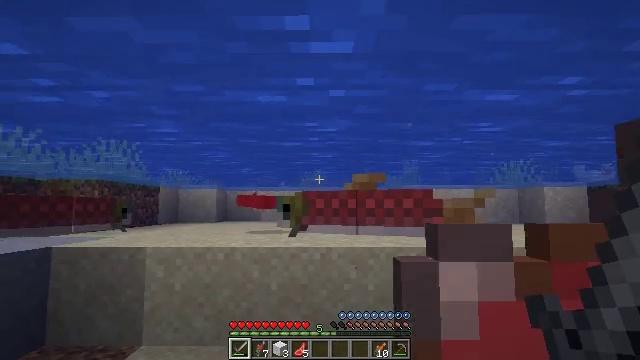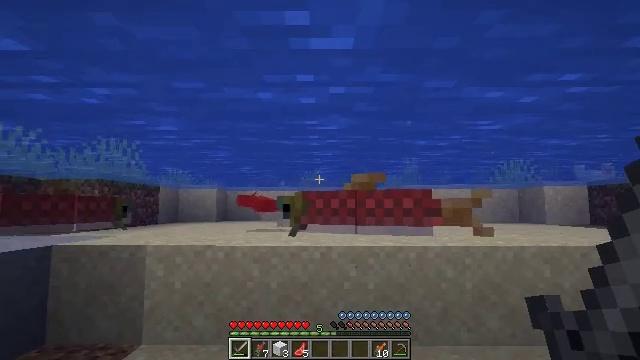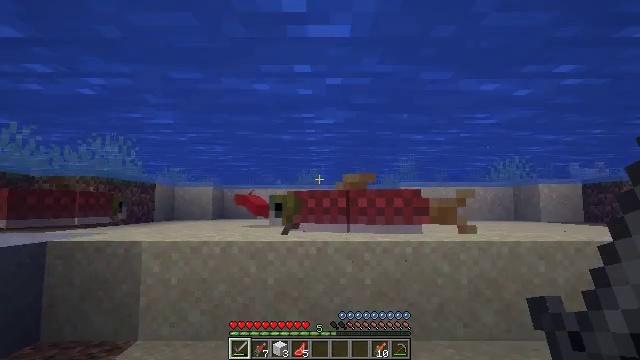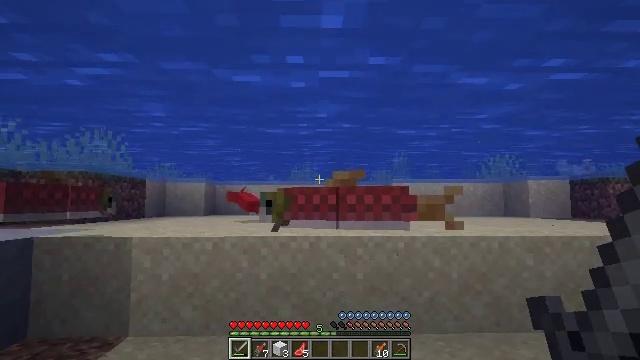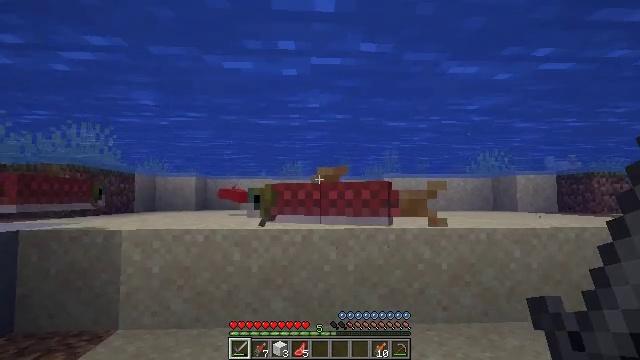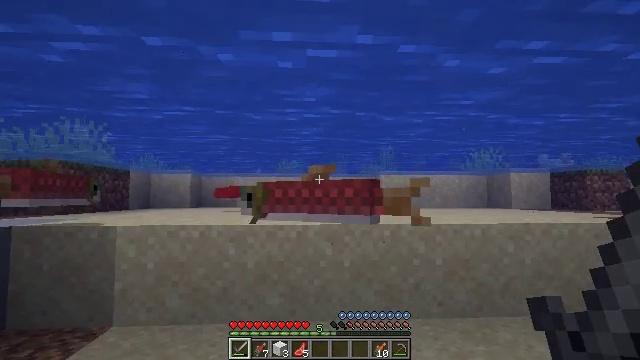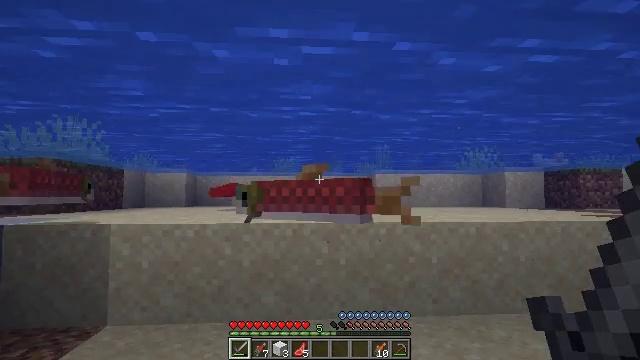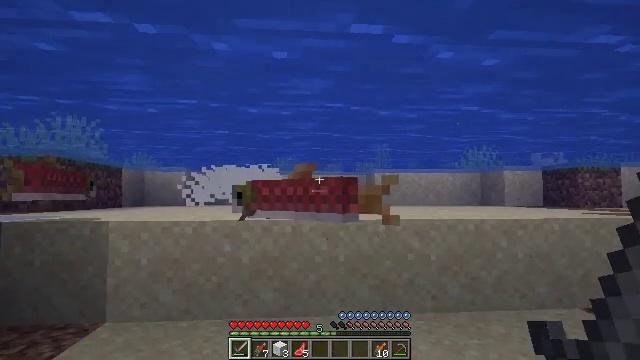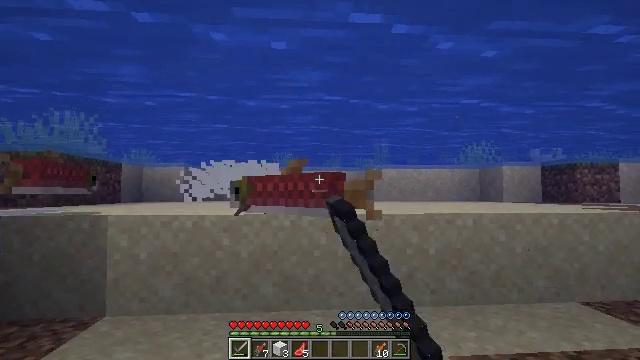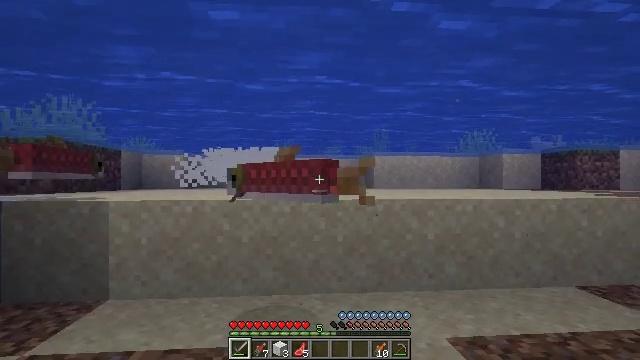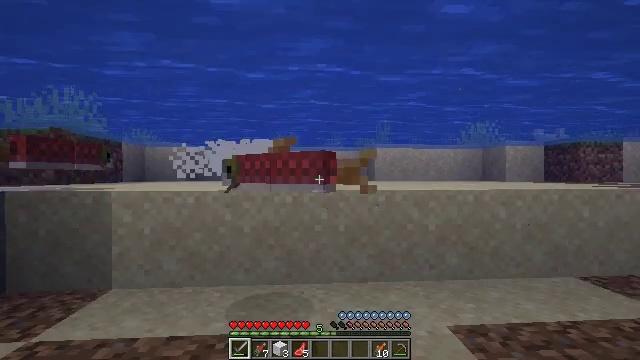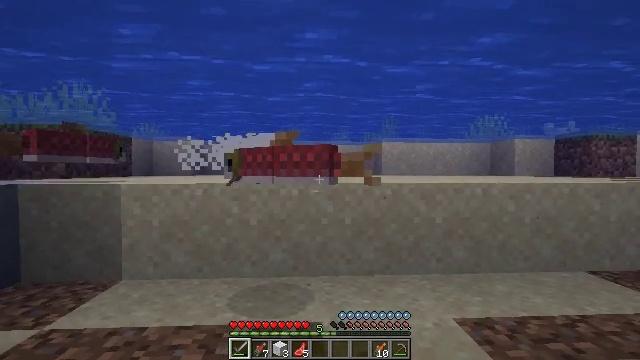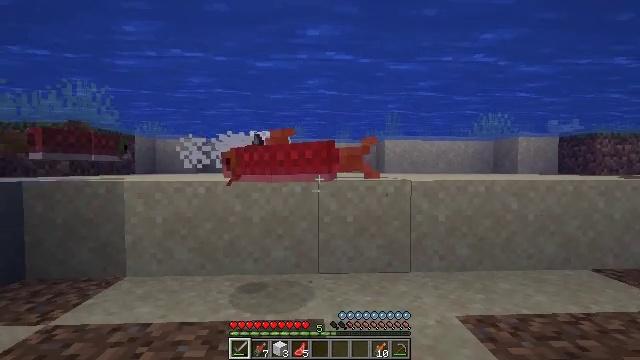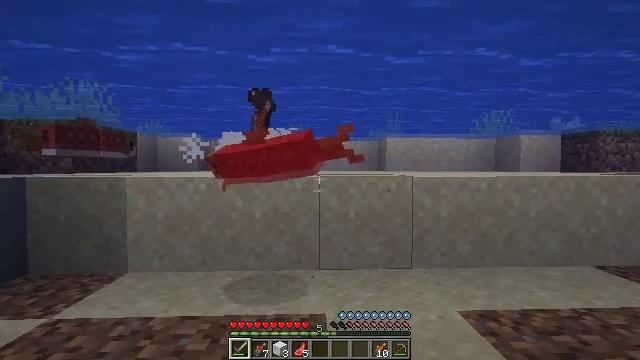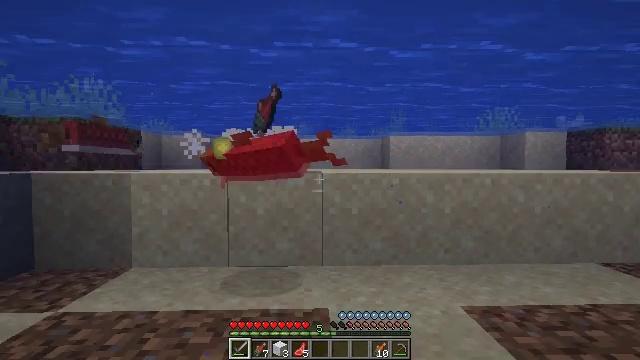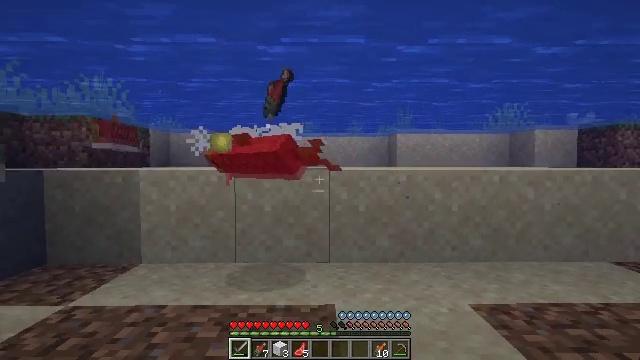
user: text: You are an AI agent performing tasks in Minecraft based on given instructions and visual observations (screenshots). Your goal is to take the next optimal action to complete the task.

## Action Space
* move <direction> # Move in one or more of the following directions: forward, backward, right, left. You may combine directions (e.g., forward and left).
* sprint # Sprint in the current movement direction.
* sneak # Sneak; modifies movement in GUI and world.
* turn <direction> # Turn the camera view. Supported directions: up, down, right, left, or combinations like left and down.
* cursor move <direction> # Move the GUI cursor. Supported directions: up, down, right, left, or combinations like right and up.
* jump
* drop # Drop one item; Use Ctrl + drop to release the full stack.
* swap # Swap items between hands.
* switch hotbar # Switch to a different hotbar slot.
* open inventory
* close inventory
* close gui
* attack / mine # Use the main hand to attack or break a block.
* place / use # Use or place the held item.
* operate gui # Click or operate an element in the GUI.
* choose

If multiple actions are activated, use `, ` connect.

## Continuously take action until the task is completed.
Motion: motion action
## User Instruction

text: Fish and kill the salmon.
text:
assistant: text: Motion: no_op
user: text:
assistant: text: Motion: move forward
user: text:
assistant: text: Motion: move forward, turn right
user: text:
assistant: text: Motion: move forward, turn right
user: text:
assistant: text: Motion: move forward
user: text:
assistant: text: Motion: move forward
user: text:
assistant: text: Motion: move forward, attack / mine
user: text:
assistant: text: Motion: move forward, attack / mine
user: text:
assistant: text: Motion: move forward, turn down, attack / mine
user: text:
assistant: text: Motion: move forward, turn down
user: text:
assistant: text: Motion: move forward, turn left
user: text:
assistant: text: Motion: move forward
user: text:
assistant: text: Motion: move forward
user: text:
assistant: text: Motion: move forward
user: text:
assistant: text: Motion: move forward, turn left
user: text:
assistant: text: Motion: move forward, turn left, jump
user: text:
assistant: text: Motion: move forward, turn left, jump
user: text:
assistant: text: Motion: move forward, turn left, jump
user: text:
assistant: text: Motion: move forward, turn left, jump
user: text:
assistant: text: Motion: move forward, turn left, jump
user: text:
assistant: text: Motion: move forward, jump
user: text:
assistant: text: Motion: move forward, jump
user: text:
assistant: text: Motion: move forward, jump
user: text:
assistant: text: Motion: move forward
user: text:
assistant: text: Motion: move forward, turn left
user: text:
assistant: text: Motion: move forward, turn left
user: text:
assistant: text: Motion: move forward, turn left and down
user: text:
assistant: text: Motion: move forward, turn left and down
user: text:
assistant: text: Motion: move forward, turn left and down
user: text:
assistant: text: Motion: move forward, turn left and down